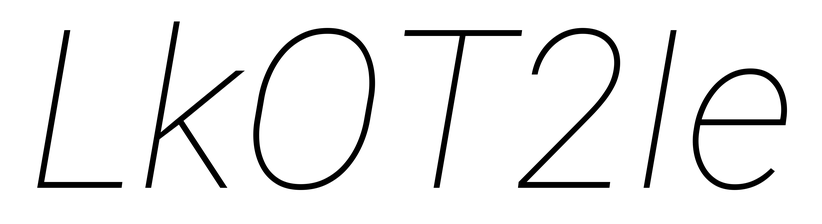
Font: Roboto-Italic_Thin_Italic